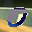
Label: 0